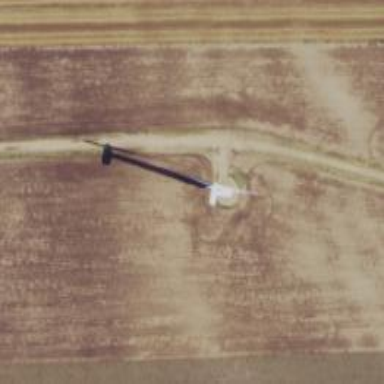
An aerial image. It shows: Wind turbine generator that utilizes wind as its source for generating electricity. It is of the horizontal axis type.